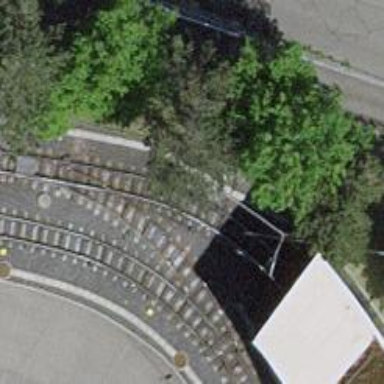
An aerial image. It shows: Tram railway yard with electrified contact lines.